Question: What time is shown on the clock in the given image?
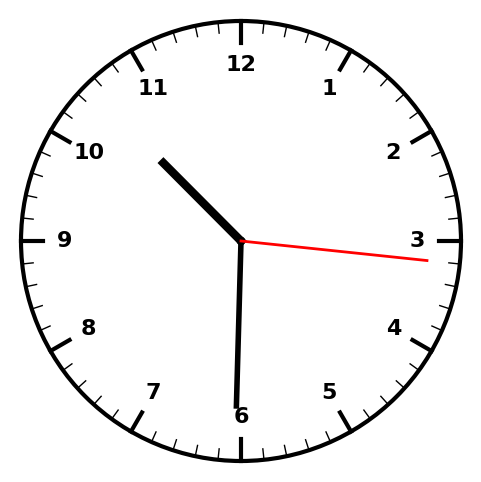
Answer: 10:30:16